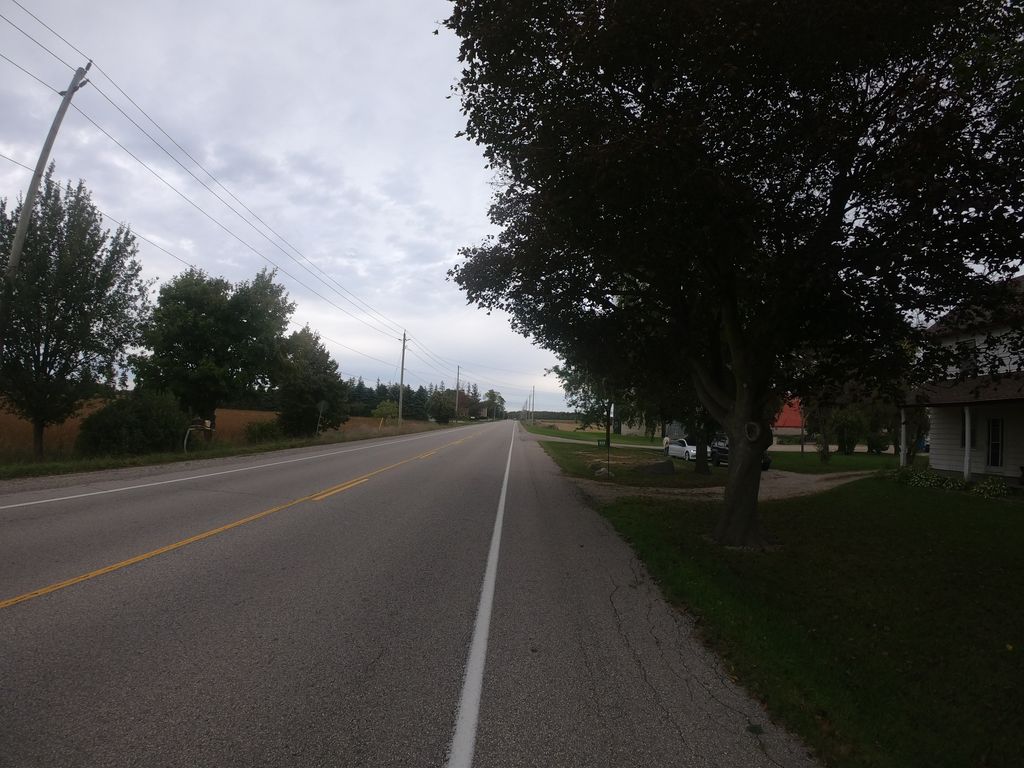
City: kitchener-waterloo